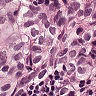
Metastatic tissue present: yes